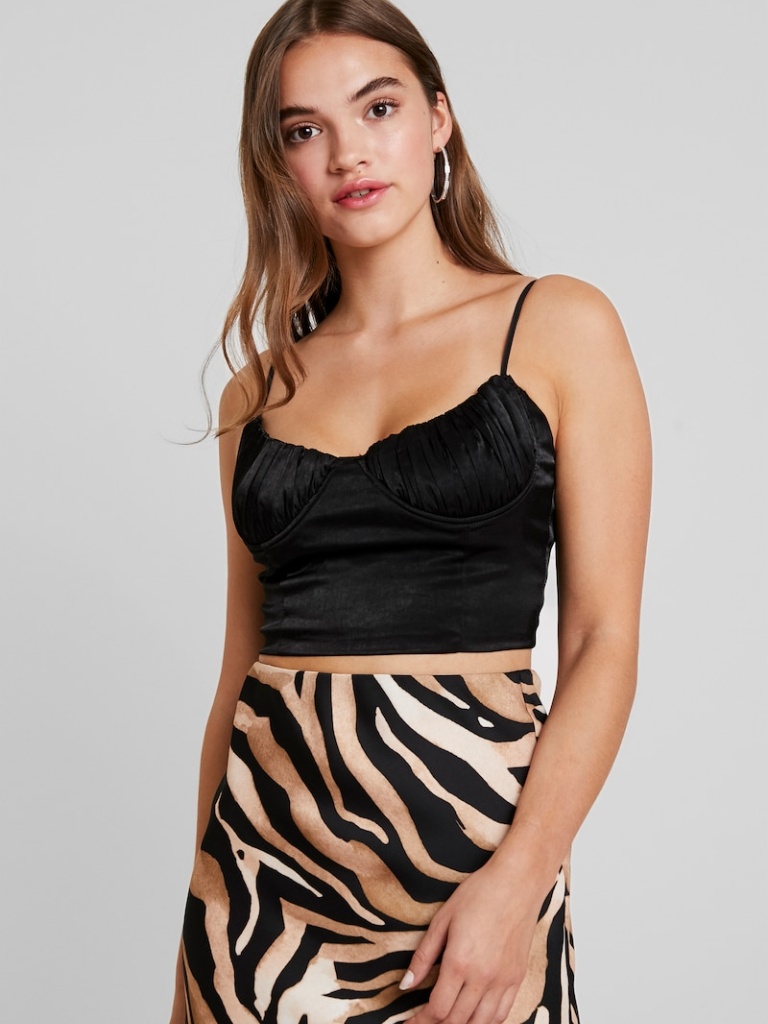
satin tight sleeveless cropped length Untucked sweetheart camisole